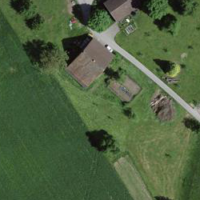
EUNIS habitat code: 52
Species observed at this site:
Cynosurus cristatus